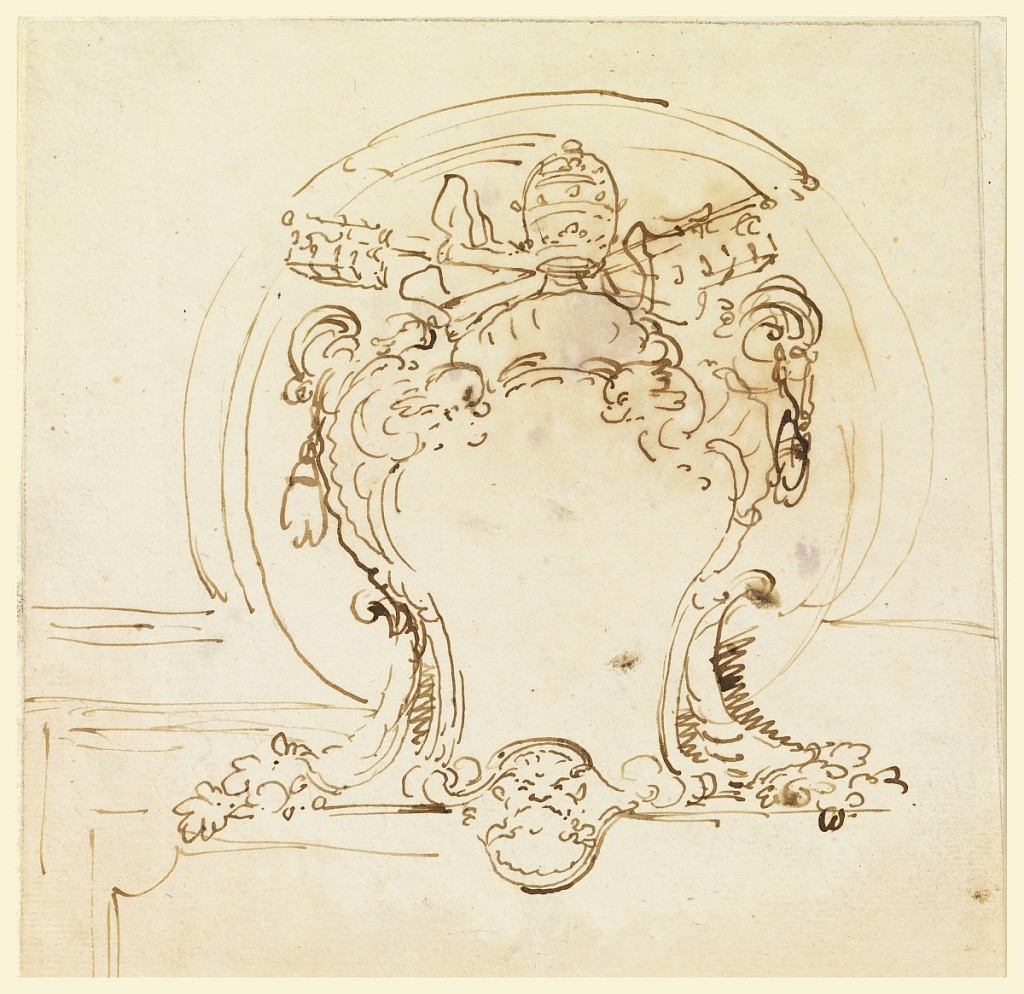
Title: Papal Escutcheon
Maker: Carlo Marchionni, Italian, 1702–1786
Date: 1740–58
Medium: Pen and sepia ink on laid paper
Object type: Drawing
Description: Sketch for an escutcheon with papal symbols.